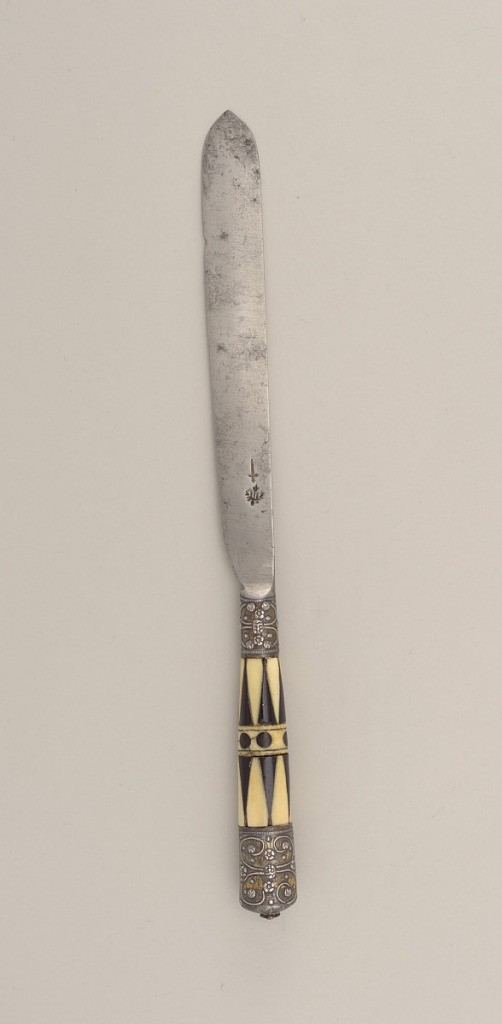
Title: Knife with Triangular Pattern Ivory and Bone Handle
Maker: London Cutler's Company
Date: ca. 1610
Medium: steel, silver, gold, ivory, bone
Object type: knife
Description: Blade with straight sides and leaf-shaped point, hollow bolster. Ferrules silver-gilt with floral pattern. Tapered handles of ivory and bone inlaid in triangular pattern. In middle of handle black inlaid dots and two horizontal bands. Silver-gilt caps with floral pattern on end of handle.